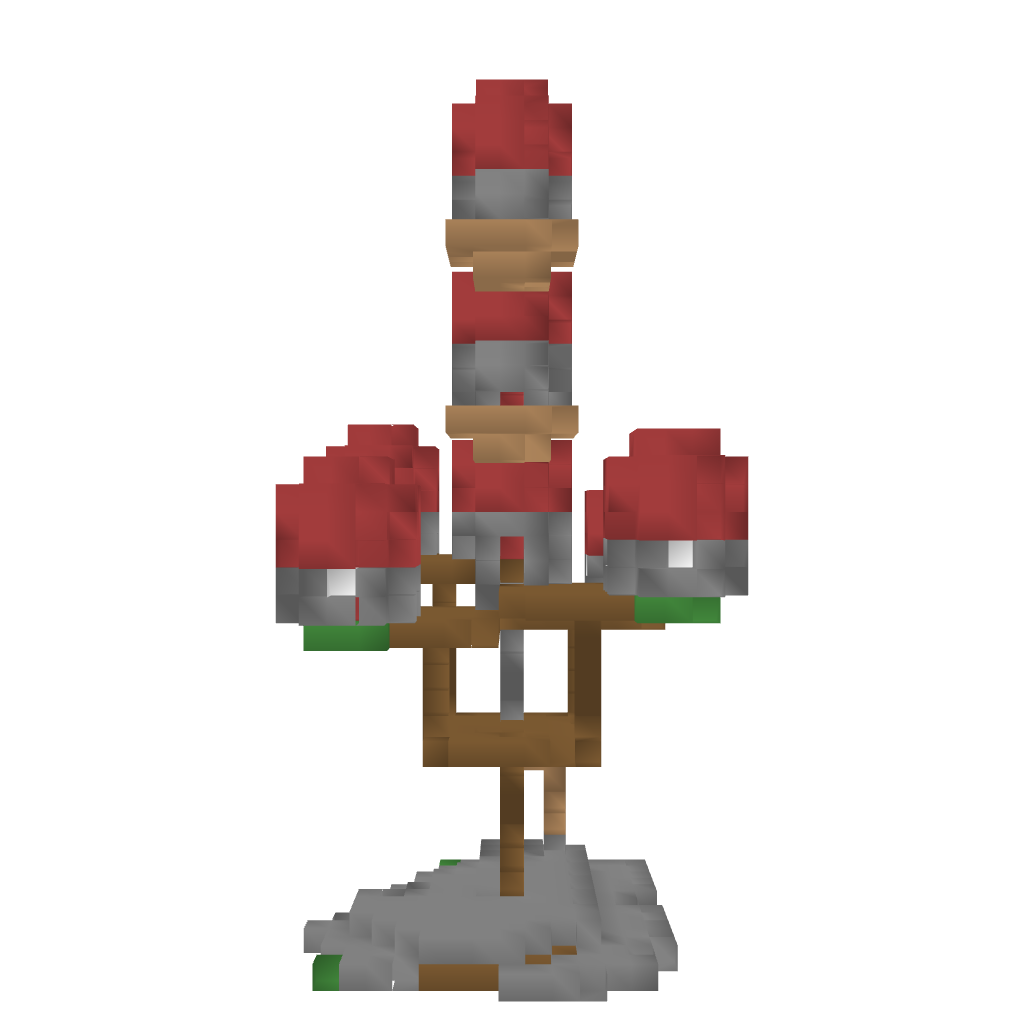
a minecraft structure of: Shroom Settlement bad low quality